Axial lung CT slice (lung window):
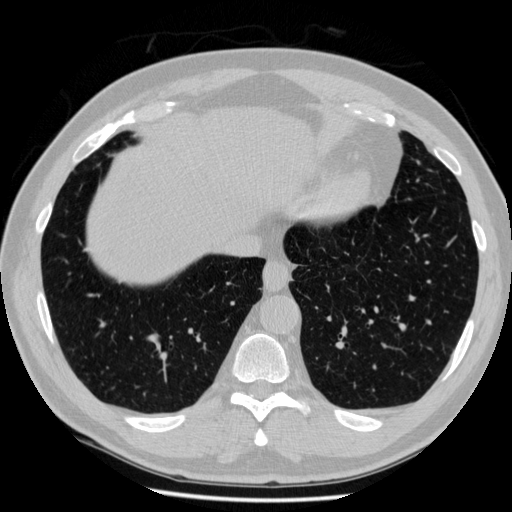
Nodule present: no